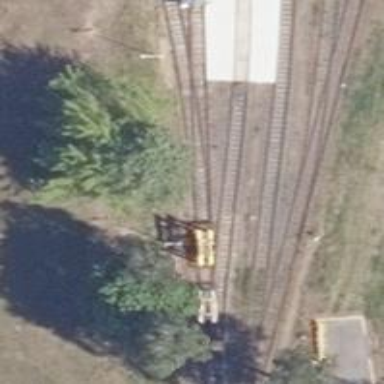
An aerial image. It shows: Rail spur service.